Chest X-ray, AP view. Patient: 43 years old, sex F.
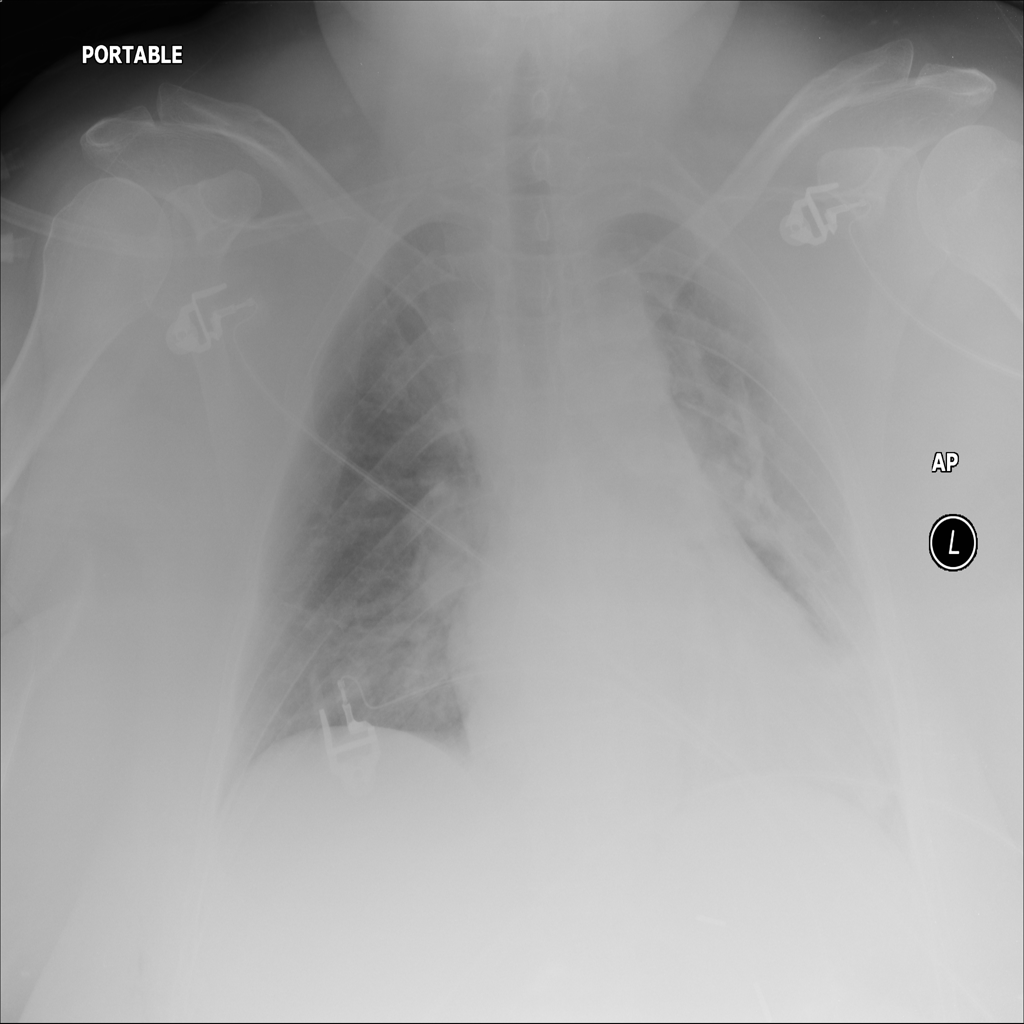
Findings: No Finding